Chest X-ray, PA view. Patient: 68 years old, sex F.
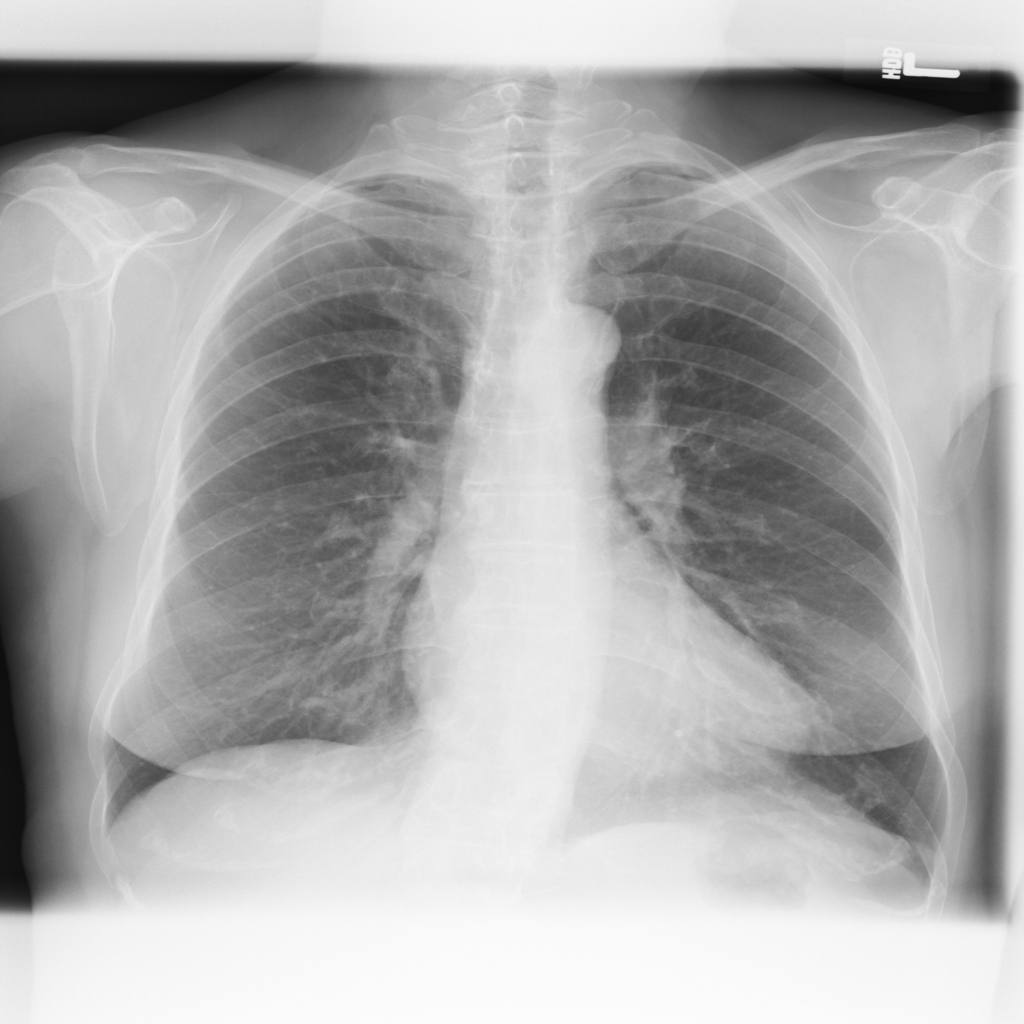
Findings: No Finding